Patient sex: M
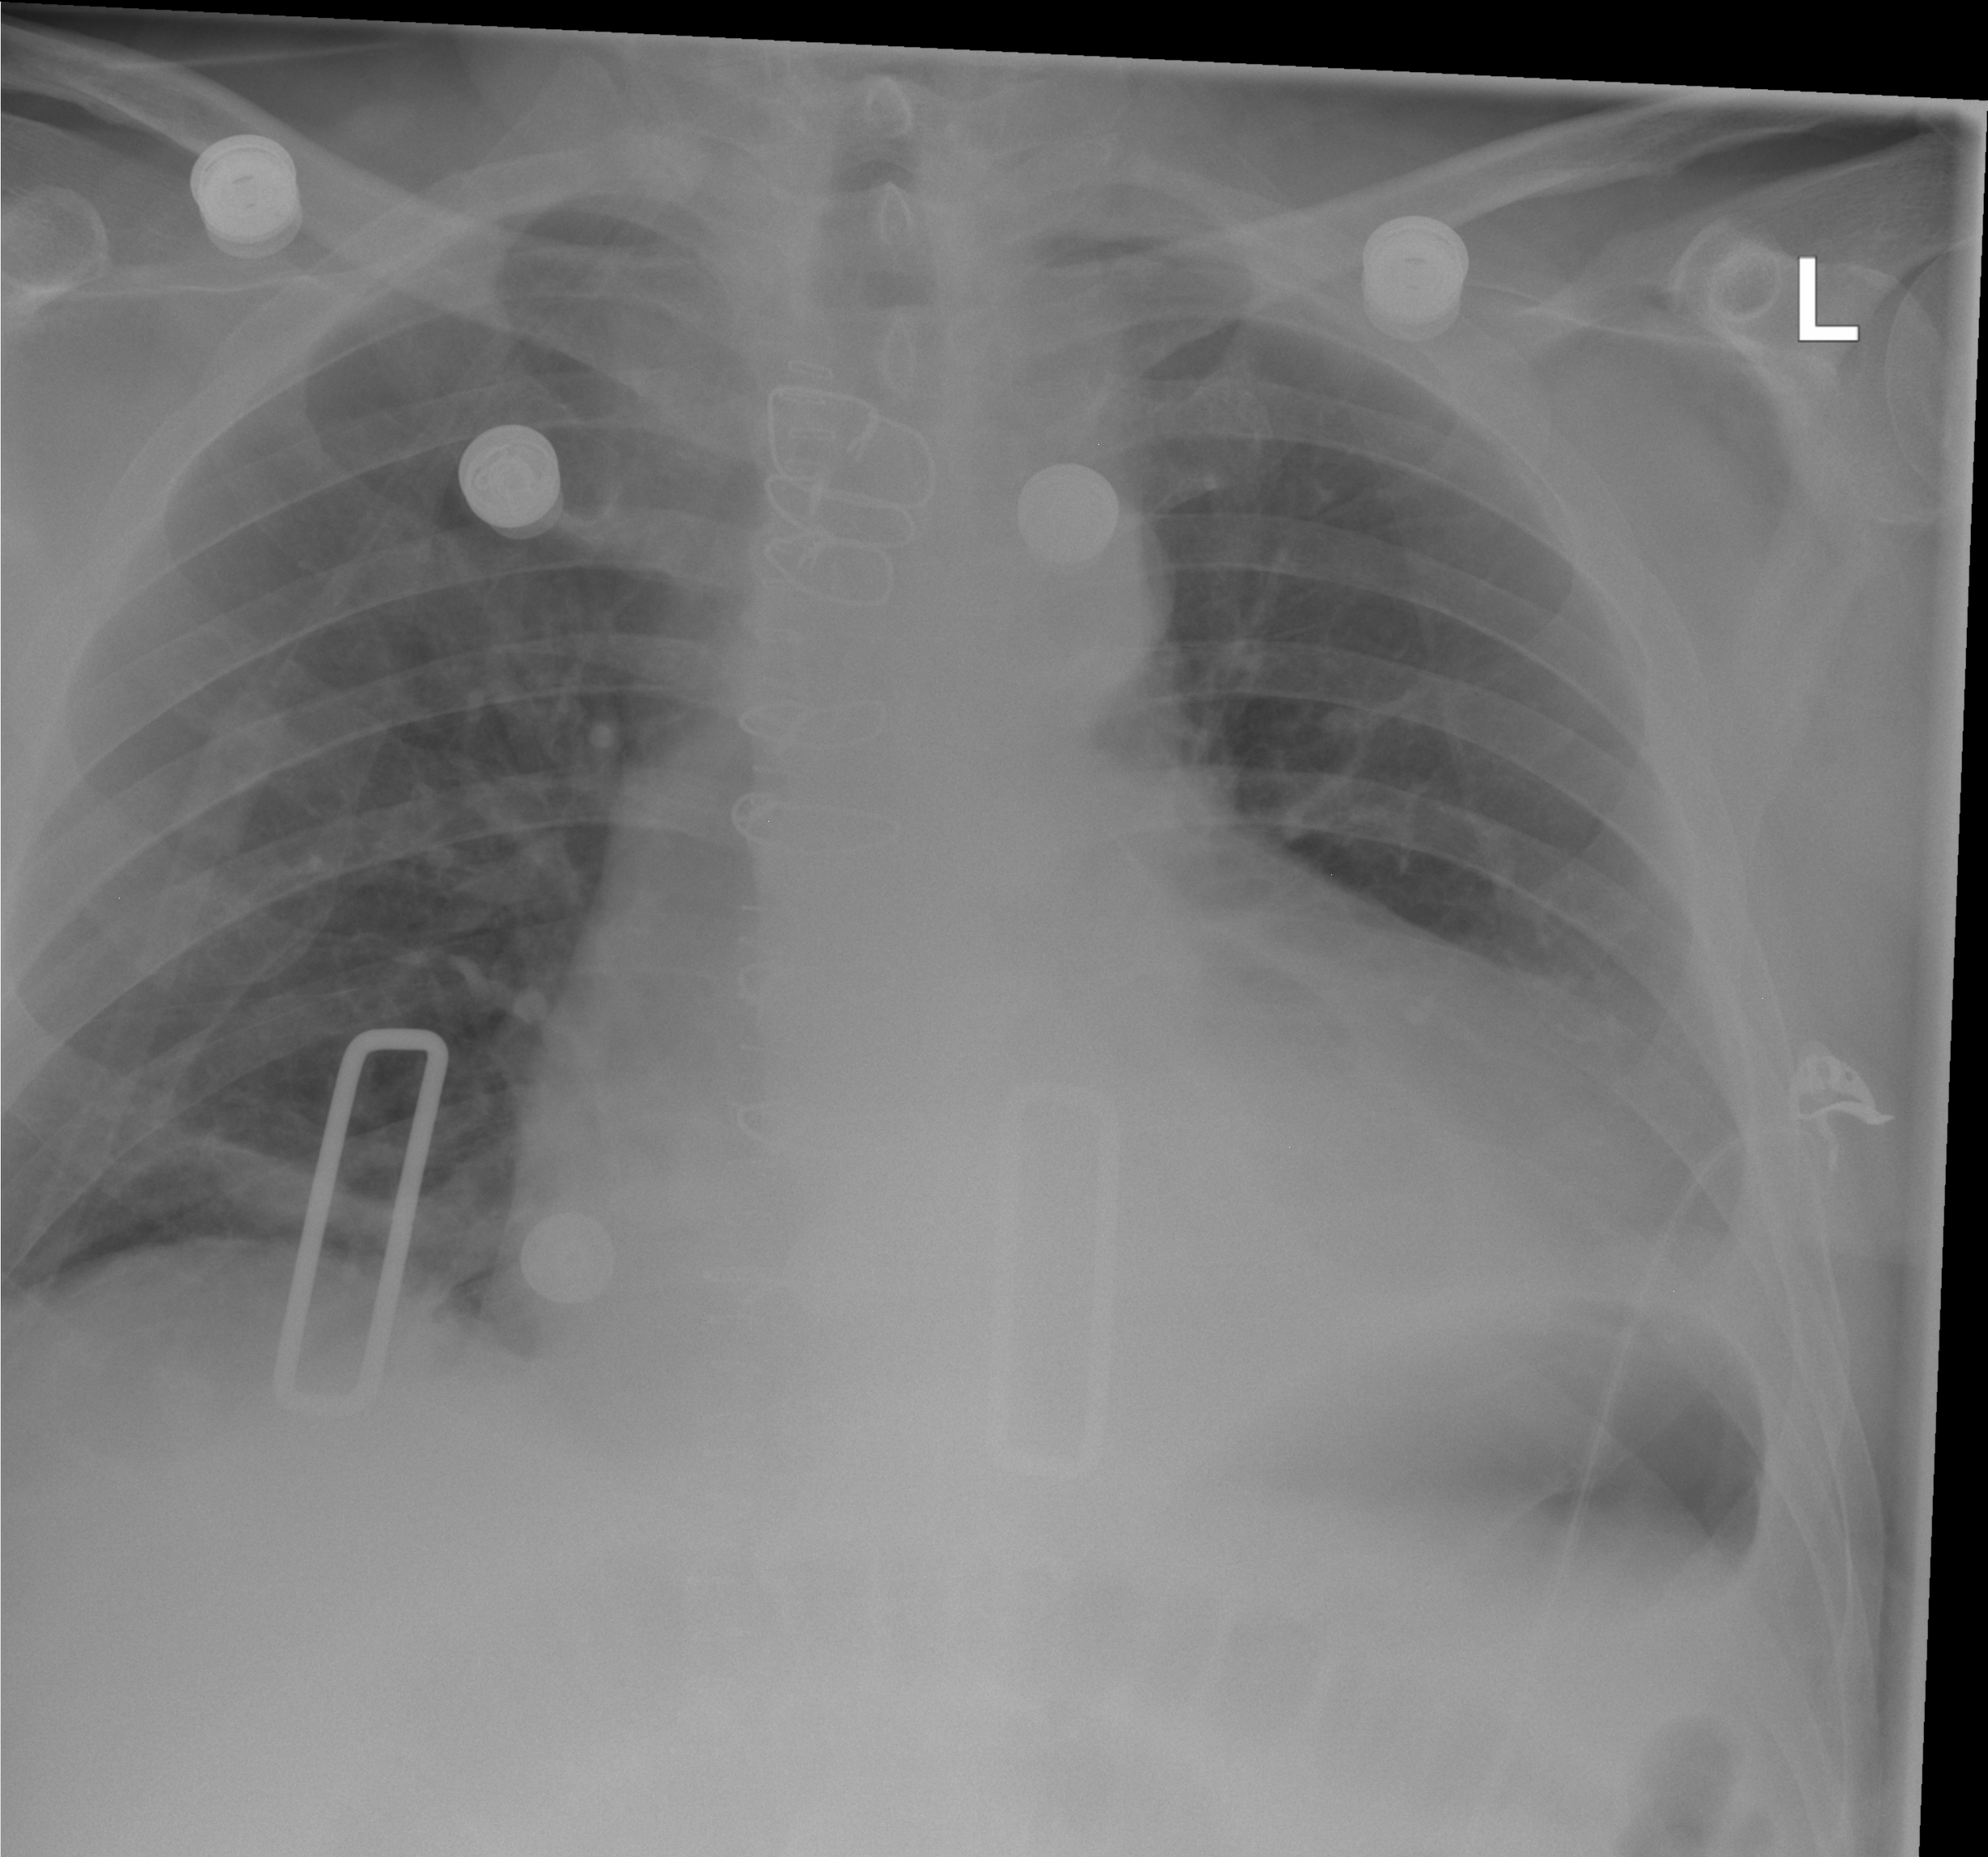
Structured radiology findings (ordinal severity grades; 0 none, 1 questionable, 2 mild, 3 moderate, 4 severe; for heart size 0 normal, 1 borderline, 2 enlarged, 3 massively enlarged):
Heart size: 2
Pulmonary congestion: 0
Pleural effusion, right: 0
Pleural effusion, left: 2
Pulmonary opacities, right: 0
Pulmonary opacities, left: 0
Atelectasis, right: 0
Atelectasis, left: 2